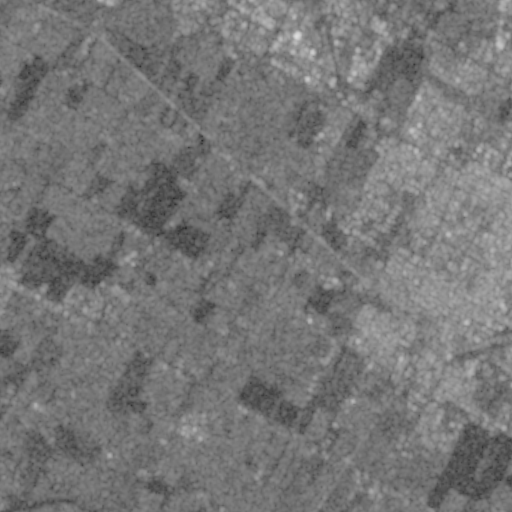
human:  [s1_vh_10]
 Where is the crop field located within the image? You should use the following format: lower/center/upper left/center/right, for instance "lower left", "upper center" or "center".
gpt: The crop field is located in the upper left of the image.
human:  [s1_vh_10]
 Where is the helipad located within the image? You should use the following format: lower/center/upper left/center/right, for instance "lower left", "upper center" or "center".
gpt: The helipad is located in the lower right of the image.
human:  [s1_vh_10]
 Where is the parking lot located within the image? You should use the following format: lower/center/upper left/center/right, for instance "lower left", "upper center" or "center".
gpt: The parking lot is located in the lower right of the image.
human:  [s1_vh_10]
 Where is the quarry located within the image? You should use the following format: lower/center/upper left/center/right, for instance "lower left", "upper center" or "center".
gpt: There is no quarry in the image.

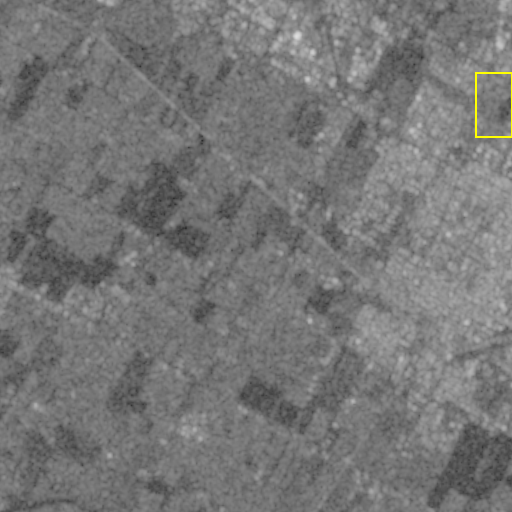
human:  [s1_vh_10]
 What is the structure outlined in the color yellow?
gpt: The structure outlined in yellow is a park.
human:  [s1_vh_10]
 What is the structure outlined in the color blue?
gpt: There is no blue outline.